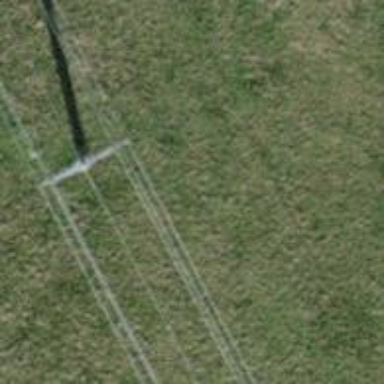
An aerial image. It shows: Power line in the image.